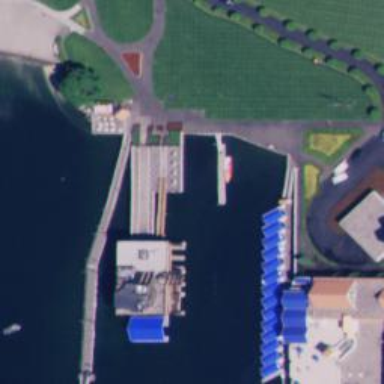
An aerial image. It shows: Pier with mooring facilities.